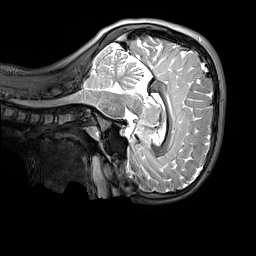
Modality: T2w
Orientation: sagittal
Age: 11
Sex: female
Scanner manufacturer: siemens
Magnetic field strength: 3 T
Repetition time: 3.2 s
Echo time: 0.408 s